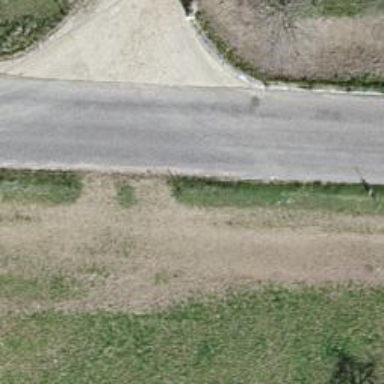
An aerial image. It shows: Tertiary road.